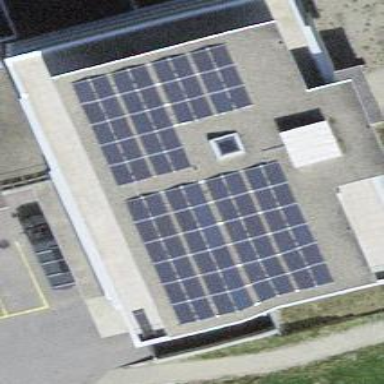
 consisting of solar photovoltaic panels."